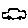
Label: car